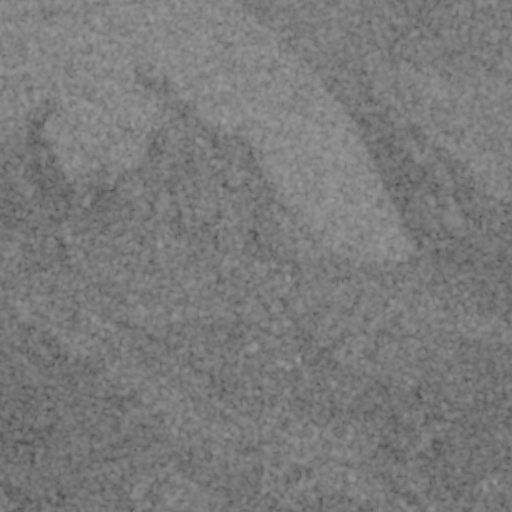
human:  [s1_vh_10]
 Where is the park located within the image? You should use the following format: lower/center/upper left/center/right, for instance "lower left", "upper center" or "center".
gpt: The park is located in the lower right of the image.
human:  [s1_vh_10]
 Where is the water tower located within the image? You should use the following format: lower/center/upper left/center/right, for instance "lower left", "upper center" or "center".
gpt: The water tower is located in the lower center of the image.
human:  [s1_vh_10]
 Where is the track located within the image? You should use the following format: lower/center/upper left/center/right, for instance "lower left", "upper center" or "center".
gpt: There is no track in the image.

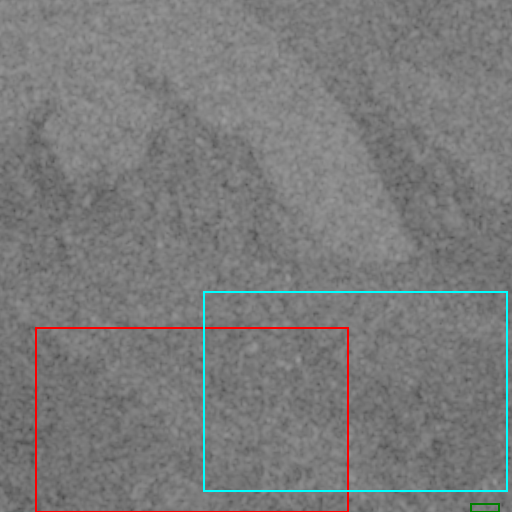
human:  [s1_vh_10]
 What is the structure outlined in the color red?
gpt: The structure outlined in red is a crop field.
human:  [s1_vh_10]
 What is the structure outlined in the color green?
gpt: The structure outlined in green is a park.
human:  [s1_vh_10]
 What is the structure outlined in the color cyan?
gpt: The structure outlined in cyan is a quarry.
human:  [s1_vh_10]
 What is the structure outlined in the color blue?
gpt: There is no blue outline.